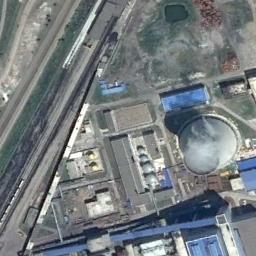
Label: thermal_power_station